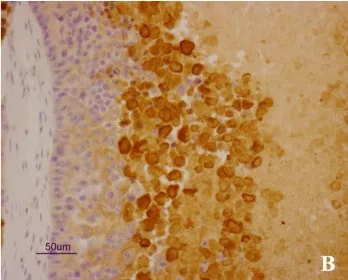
(A-D) Uterus masculinus. Histopathological and immunohistochemical findings. Strong and specific immunoreactivity for cytokeratin-7.
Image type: pathology (immunostaining)